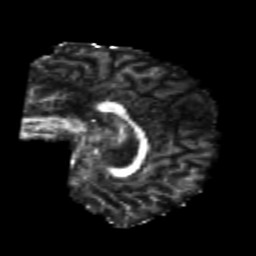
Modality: FA
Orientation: sagittal
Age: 20
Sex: female
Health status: healthy
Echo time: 0.074 s